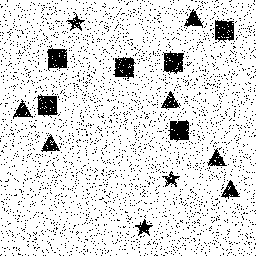
Squares: 6
Triangles: 6
Stars: 3
Total shapes: 15